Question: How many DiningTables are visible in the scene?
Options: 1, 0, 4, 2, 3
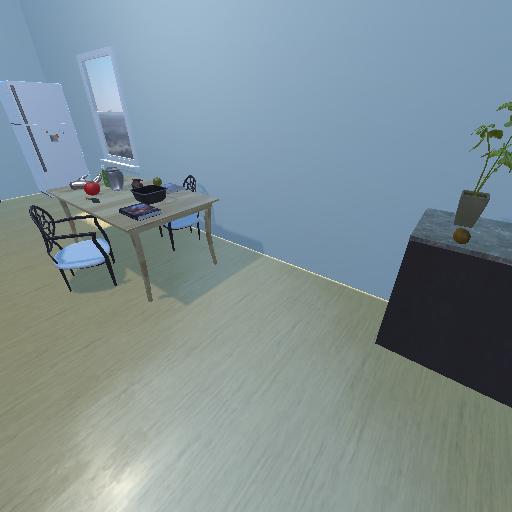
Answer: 1